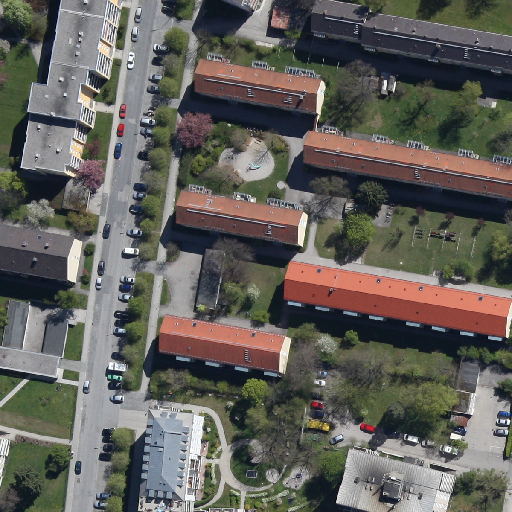
Referring expression: road